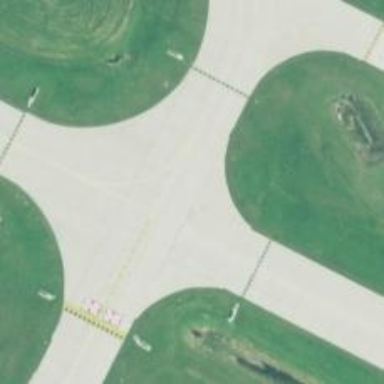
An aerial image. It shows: View of taxiway at the airport.